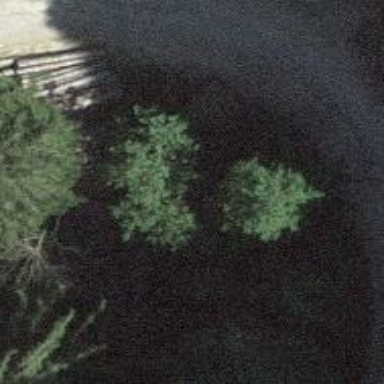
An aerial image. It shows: Culvert tunnel.